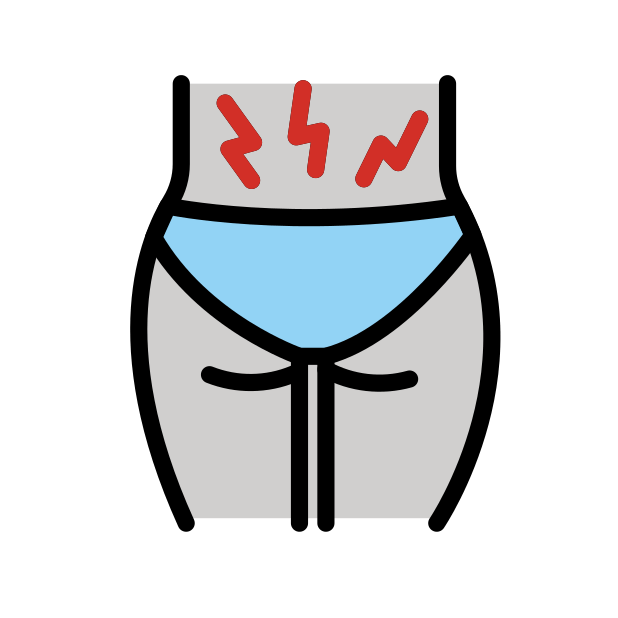
backache